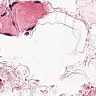
Metastatic tissue present: no